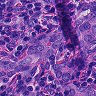
Metastatic tissue present: yes